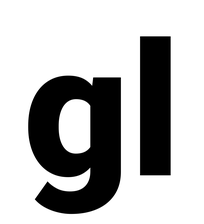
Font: Roboto_Black